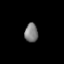
Tissue: lung
Cell type: Fibroblasts
Senescence score: 0.6535
Nuclear area (px): 246
Mean DAPI intensity: 126.089